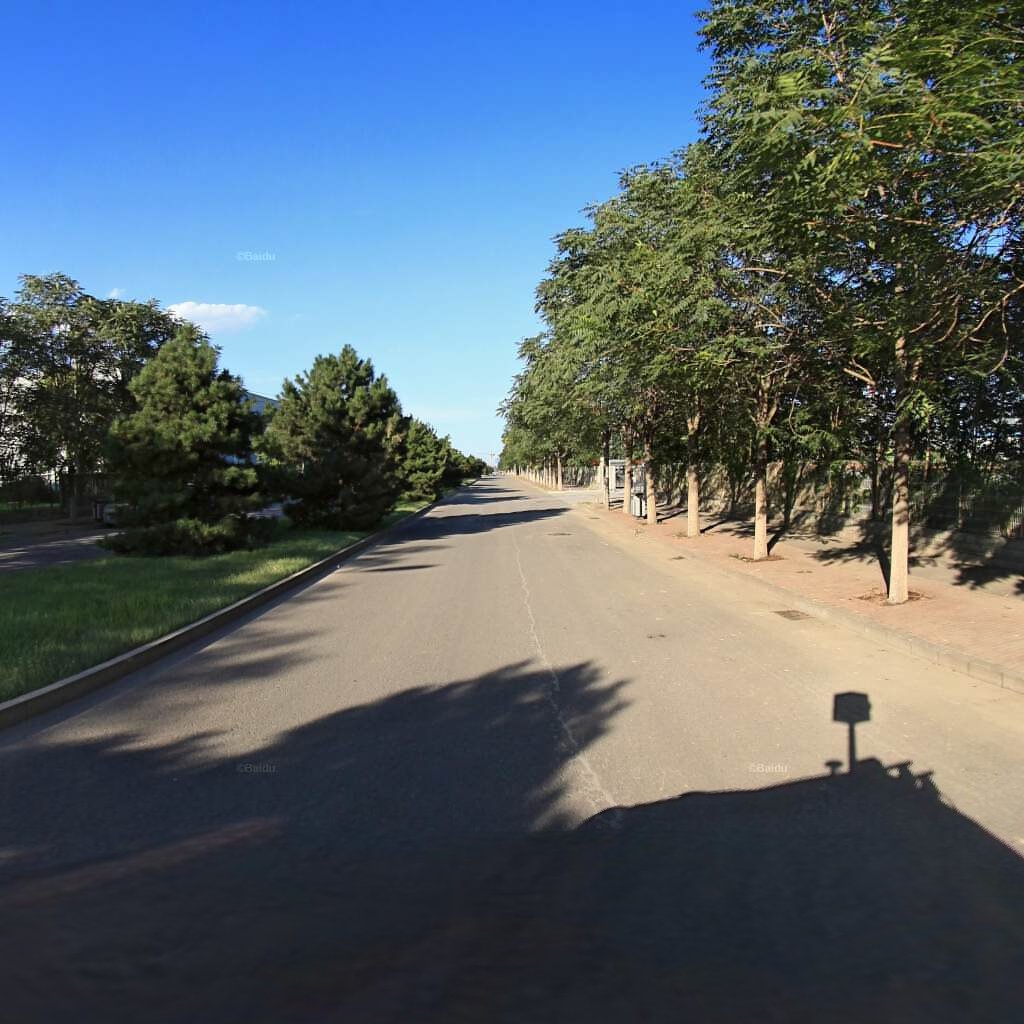
Region: Haidian
Road damage annotations: longitudinal crack, manhole cover, manhole cover